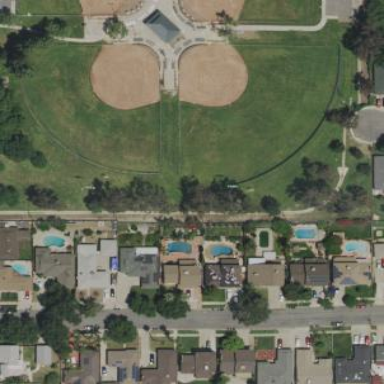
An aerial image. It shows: Baseball pitch for leisure land activities.